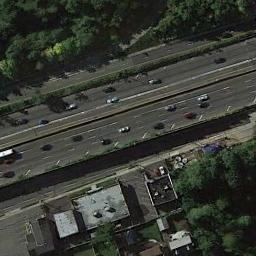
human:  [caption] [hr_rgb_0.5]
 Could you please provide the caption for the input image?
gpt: A straight freeway is some houses on one side and on the other side is the forest with many dark green trees .

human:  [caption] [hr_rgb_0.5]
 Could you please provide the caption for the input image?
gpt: There are only a few cars on the highway .

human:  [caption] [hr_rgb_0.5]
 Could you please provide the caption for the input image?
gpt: One side of the freeway is a large green forest and the other side is full of buildings and greenery  There are many cars on the freeway .

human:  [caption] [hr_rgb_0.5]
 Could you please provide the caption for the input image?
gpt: The freeway is between some trees and some houses .

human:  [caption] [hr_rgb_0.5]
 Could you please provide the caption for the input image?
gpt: There are some buildings and many green trees beside the freeway .